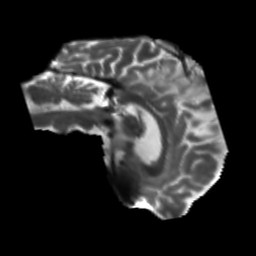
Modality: T2w
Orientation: sagittal
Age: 56
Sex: male
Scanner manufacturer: siemens
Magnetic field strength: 3 T
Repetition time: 5.47 s
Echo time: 0.0854 s